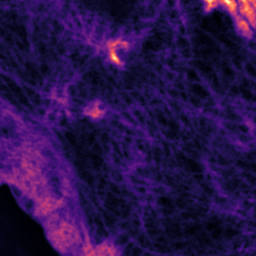
Label: Super-resolution F-actin image